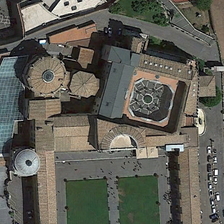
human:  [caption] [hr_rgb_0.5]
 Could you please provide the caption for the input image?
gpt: several green trees are near a church with a square .

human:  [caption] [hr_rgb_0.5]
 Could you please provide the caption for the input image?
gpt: several green trees are near a church with a square .

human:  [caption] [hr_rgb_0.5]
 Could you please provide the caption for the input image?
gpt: several green trees are near a church with a square .

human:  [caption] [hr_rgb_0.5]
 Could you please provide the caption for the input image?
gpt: several green trees are near a church with a square .

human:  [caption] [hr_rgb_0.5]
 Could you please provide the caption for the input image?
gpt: several green trees are near a church with a square .